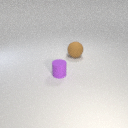
small purple rubber cylinder to the left of large brown rubber sphere